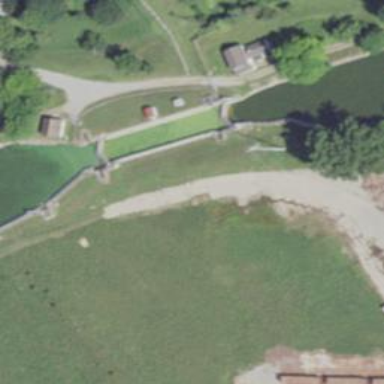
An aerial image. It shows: Dam across waterway.